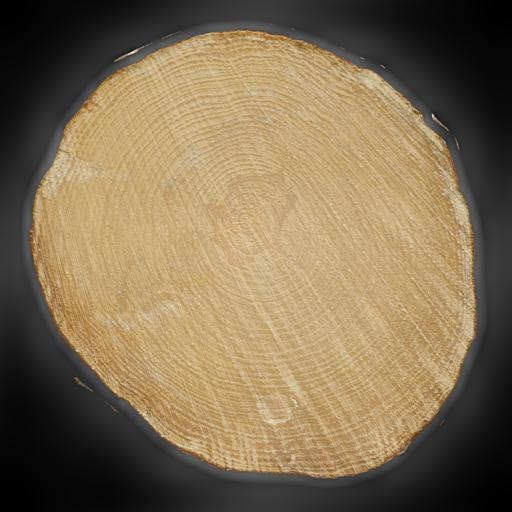
Tags: end log tree wood wooden